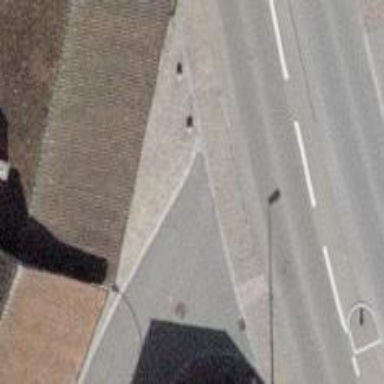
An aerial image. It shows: Road with "give way" sign.